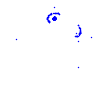
Particle: electron